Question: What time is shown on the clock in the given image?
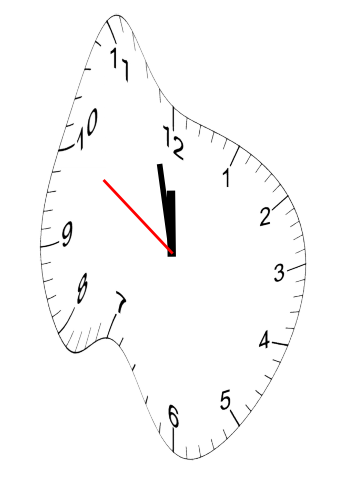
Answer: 11:57:50